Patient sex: M
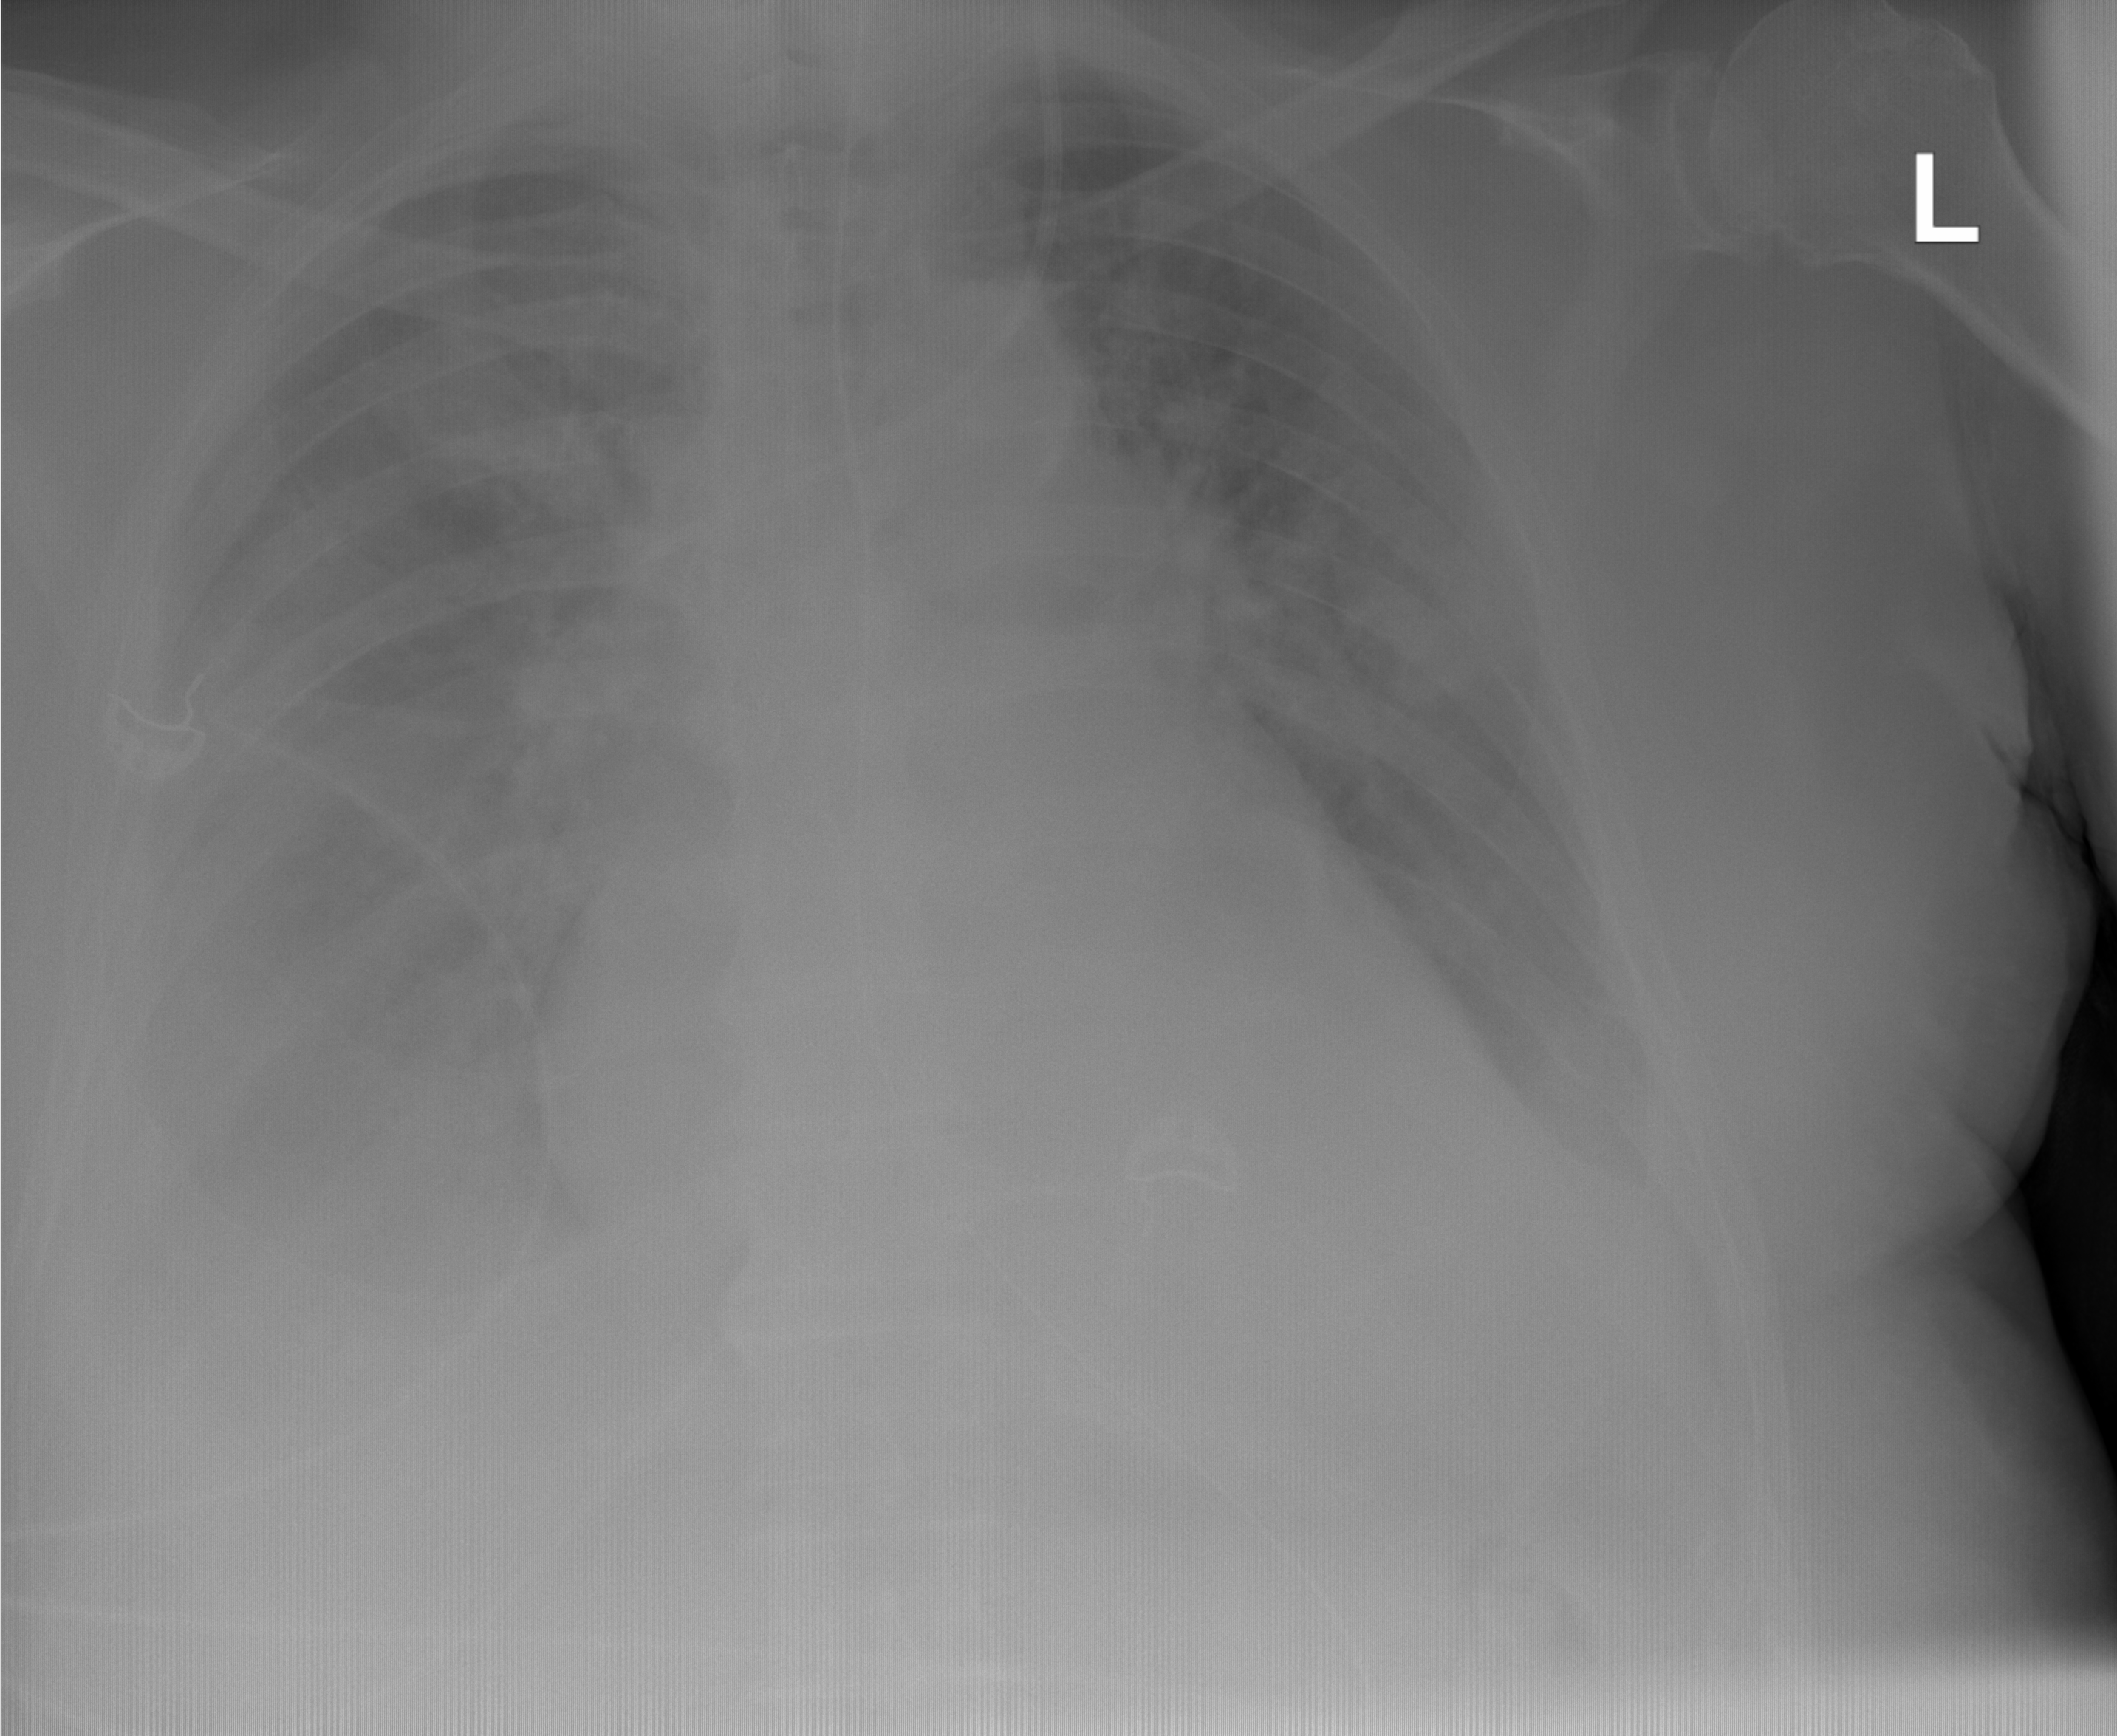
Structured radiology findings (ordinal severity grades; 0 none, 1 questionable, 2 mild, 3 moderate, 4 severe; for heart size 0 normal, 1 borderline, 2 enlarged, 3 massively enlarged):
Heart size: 2
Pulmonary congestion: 2
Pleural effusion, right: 3
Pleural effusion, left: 3
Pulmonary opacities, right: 1
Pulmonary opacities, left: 1
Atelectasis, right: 0
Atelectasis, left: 0